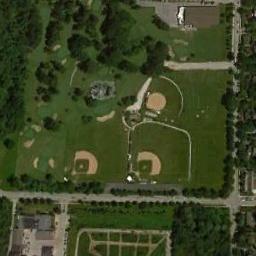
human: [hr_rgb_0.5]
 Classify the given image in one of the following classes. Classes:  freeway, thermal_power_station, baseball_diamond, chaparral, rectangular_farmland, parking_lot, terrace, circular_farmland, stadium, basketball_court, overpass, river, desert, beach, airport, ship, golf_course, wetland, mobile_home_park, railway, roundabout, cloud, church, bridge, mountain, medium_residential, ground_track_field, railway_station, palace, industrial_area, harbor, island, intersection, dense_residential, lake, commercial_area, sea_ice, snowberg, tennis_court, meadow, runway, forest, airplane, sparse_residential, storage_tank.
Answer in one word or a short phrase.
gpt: baseball_diamond